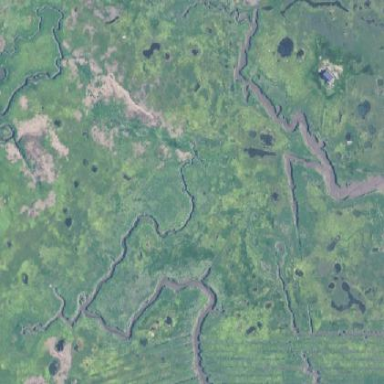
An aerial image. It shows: Saltmarsh wetland area.